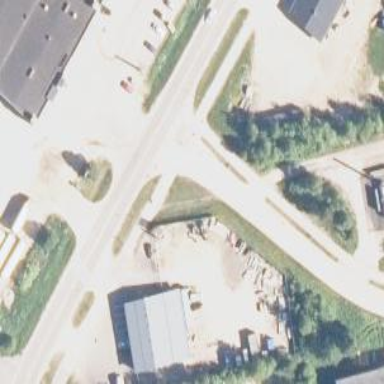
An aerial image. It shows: Uncontrolled crossing on the road.